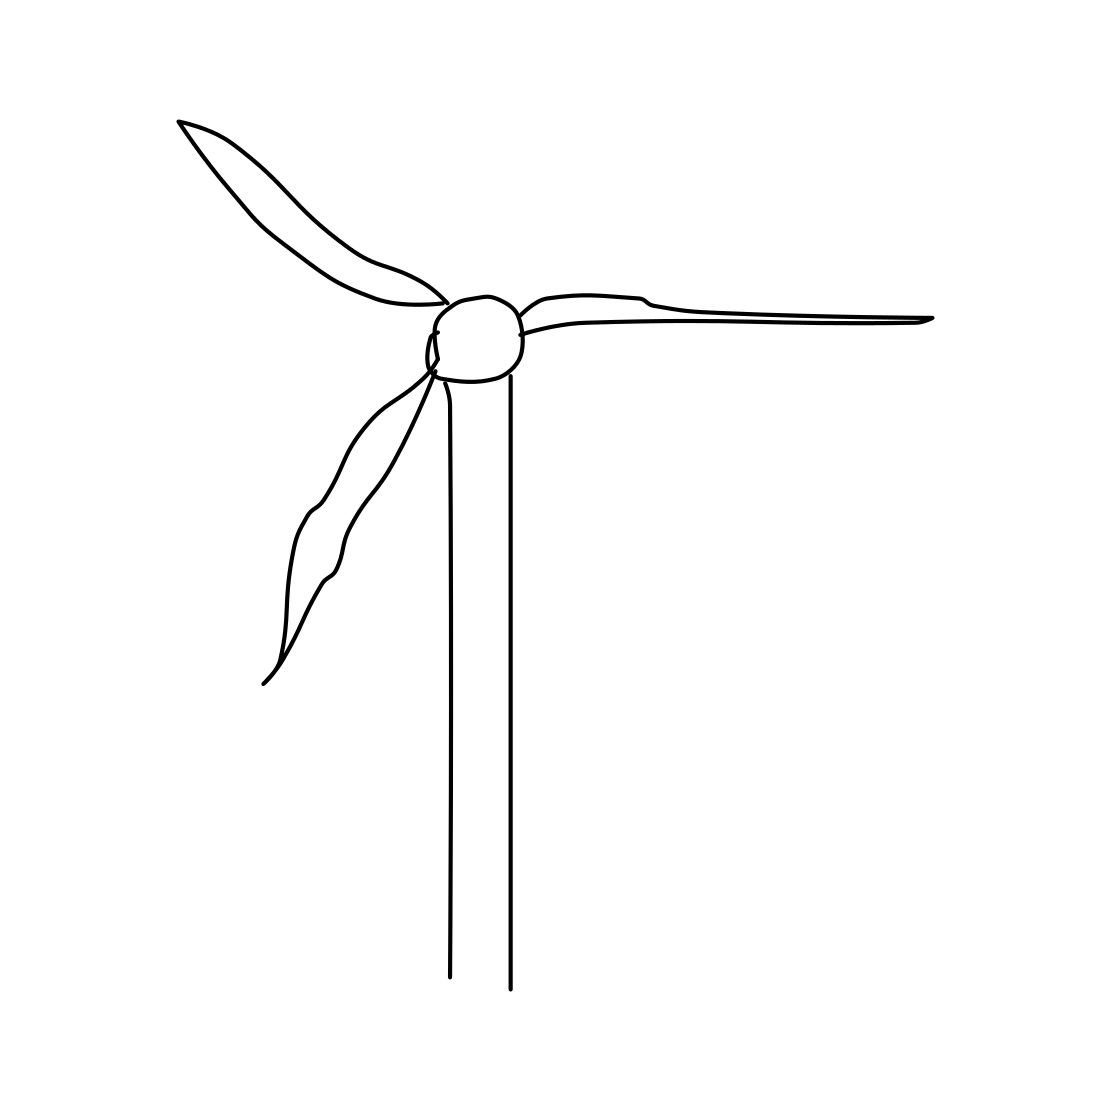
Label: windmill